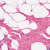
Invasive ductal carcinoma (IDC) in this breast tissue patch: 0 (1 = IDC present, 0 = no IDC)